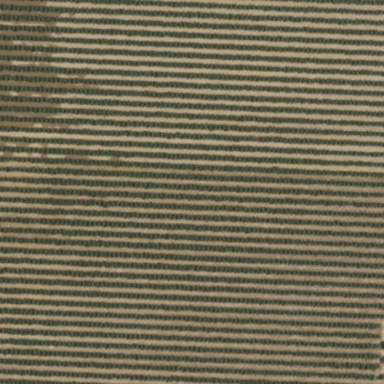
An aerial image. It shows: Beautiful vineyard in the countryside.